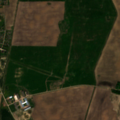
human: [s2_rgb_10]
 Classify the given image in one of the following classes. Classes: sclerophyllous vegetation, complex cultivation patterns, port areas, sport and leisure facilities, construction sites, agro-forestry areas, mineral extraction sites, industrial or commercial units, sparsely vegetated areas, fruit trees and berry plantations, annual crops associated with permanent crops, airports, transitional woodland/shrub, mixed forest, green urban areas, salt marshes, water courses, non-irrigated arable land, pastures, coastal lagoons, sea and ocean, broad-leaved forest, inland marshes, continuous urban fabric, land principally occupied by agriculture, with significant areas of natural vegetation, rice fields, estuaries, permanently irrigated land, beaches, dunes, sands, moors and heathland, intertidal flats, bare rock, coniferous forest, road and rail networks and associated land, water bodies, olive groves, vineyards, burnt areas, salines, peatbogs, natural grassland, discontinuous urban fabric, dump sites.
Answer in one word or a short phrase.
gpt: discontinuous urban fabric, non-irrigated arable land